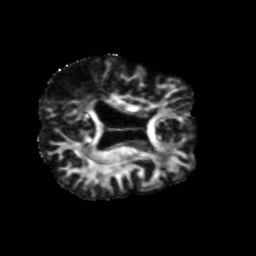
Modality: FA
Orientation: axial
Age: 68
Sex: female
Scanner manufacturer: siemens
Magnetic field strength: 3 T
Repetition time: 5.47 s
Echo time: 0.0854 s